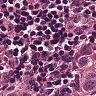
Metastatic tissue present: yes